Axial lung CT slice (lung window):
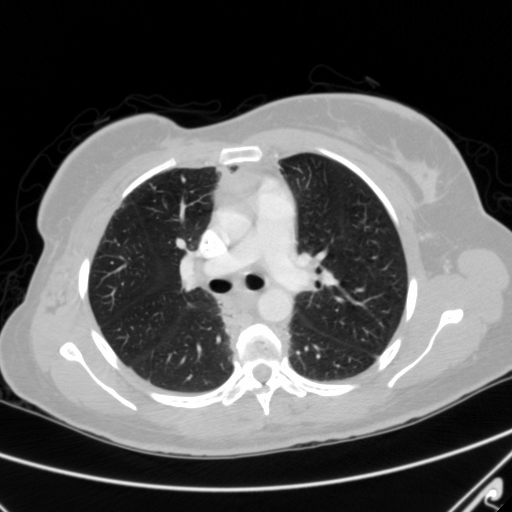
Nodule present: no